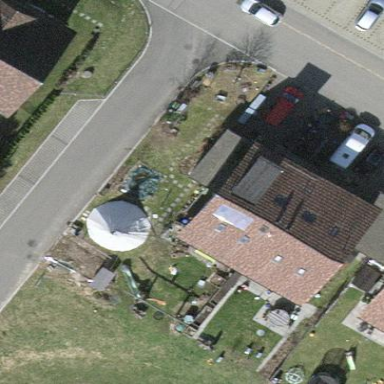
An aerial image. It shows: House with gabled roof. The roof extends across the building.